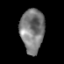
Tissue: prostate
Cell type: Endothelial cells
Senescence score: 0.3112
Nuclear area (px): 1023
Mean DAPI intensity: 123.247